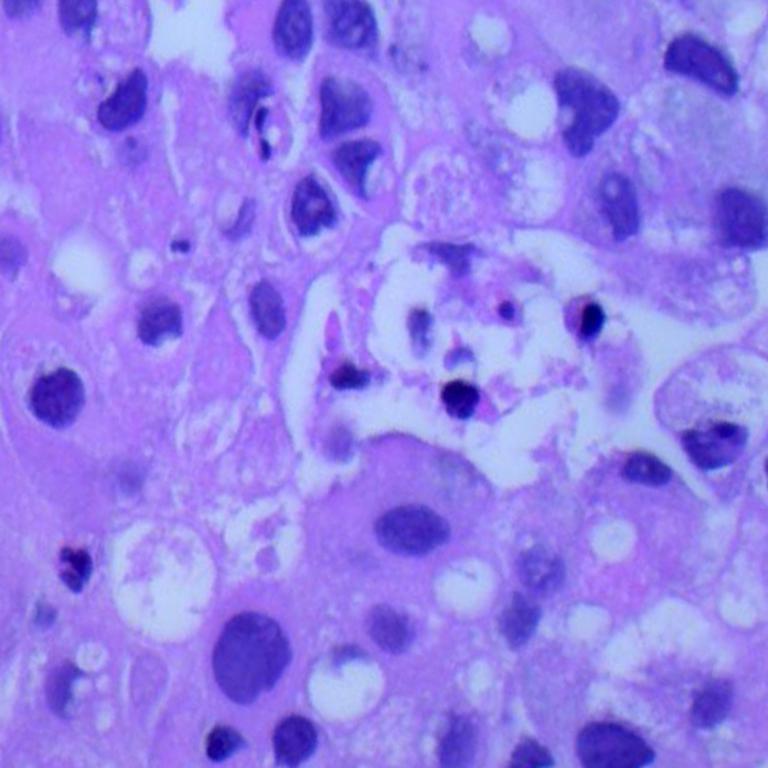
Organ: lung
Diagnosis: adenocarcinomas